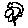
Label: flower